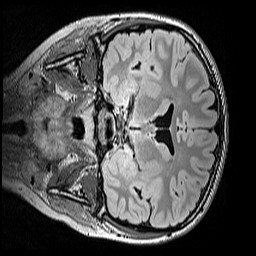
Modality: FLAIR
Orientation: coronal
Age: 10
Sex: male
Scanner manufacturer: siemens
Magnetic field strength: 3 T
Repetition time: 5 s
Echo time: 0.388 s